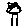
Label: tree